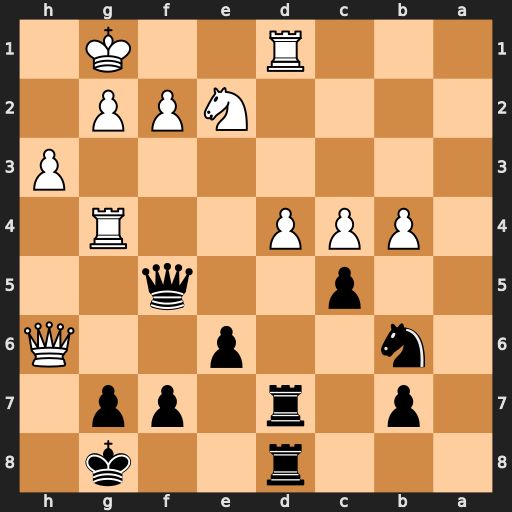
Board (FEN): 3r2k1/1p1r1pp1/1n2p2Q/2p2q2/1PPP2R1/7P/4NPP1/3R2K1
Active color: b
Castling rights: -
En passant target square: -
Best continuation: Qxg4 hxg4 gxh6